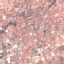
Label: Residential